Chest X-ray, PA view. Patient: 42 years old, sex M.
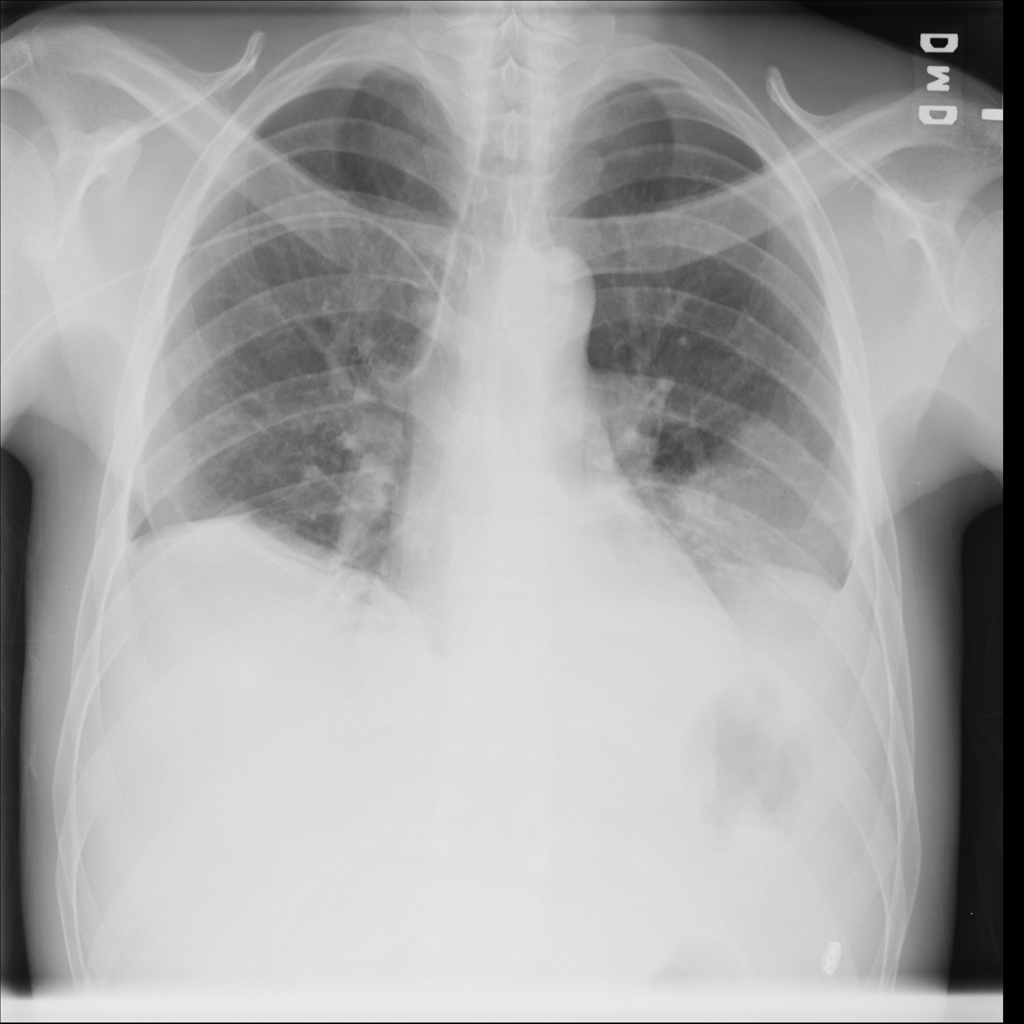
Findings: Consolidation